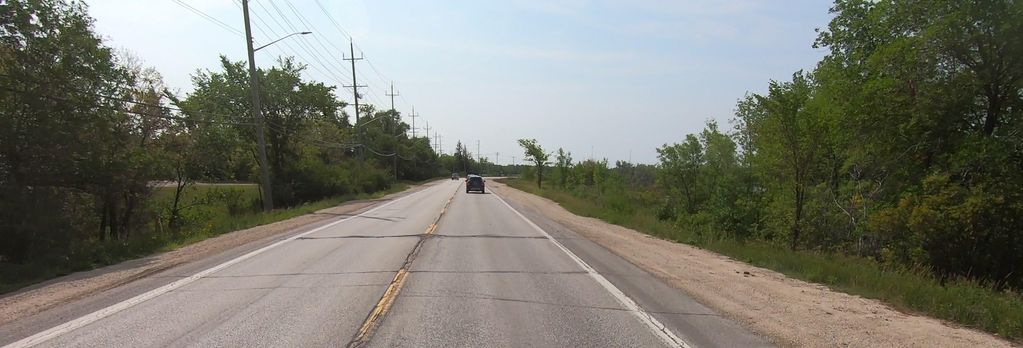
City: winnipeg